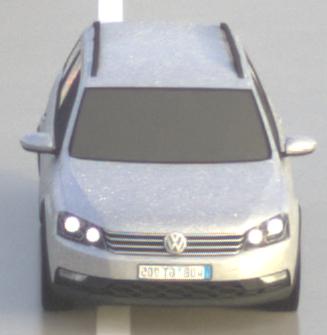
Make: VW
Model: Passat Alltrack 1.8 TSI
Detailed model: Passat (B7) Alltrack
Model produced from: 2012/03
Model produced until: 2013/06
Doors: 5
Color: white
Road condition: wet road
Daytime: morning or afternoon
Contrast: medium contrast